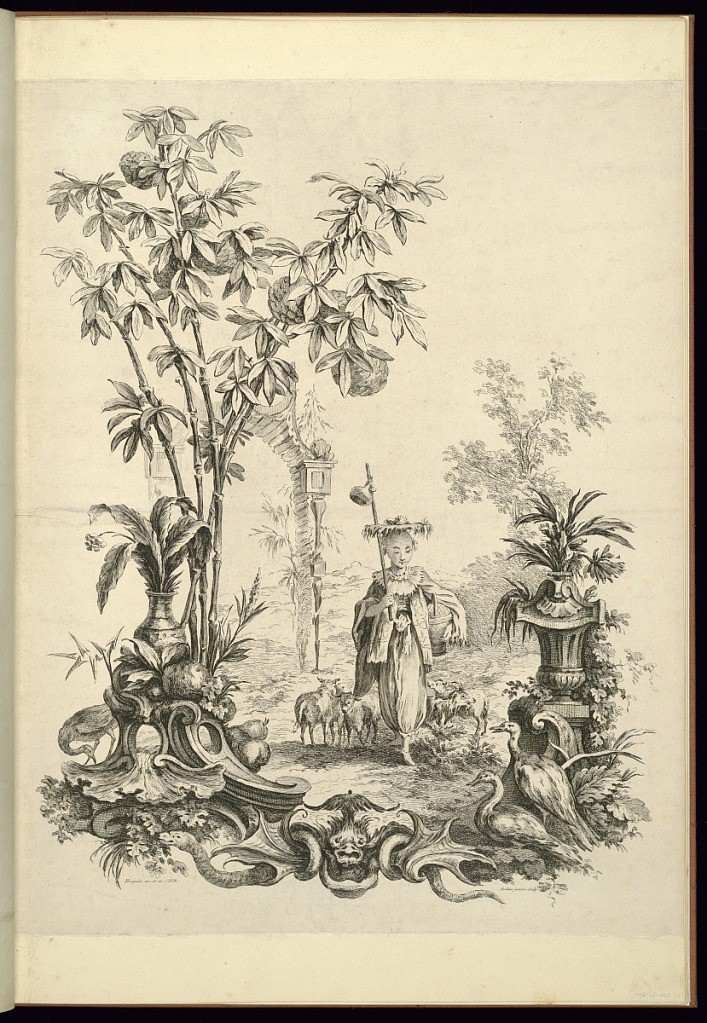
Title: Chinoiserie with Figure in a Landscape
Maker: Gabriel Huquier, French, 1695–1772
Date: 1729-1760
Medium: Etching and engraving on white laid paper
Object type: Bound print
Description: Chinoiserie scene with a figure in a landscape tending a herd of goats. The border of the landscape is framed by rocaille foliage, birds, vases, and a bottom dragon cartouche. The plate is signed.